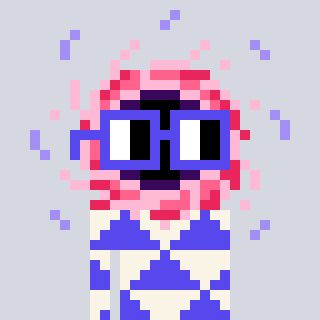
a pixel art character with square blue glasses, a blackhole-shaped head and a computerblue-colored body on a cool background